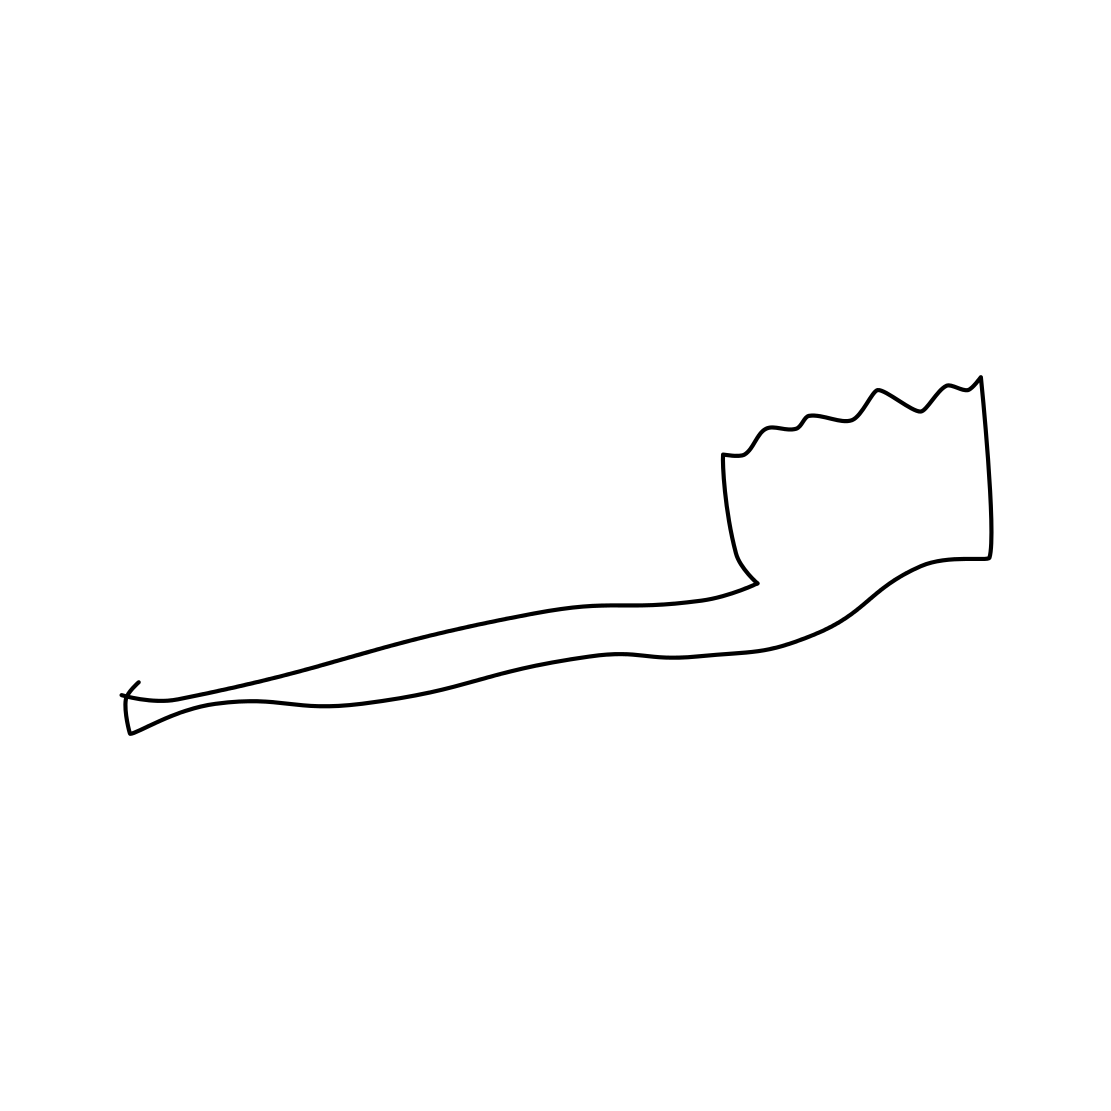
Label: toothbrush